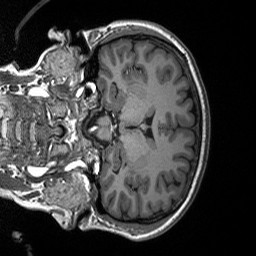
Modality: T1w
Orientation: coronal
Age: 39
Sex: female
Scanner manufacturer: siemens
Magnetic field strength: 3 T
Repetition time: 2.53 s
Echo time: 0.00219 s